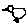
Label: bird